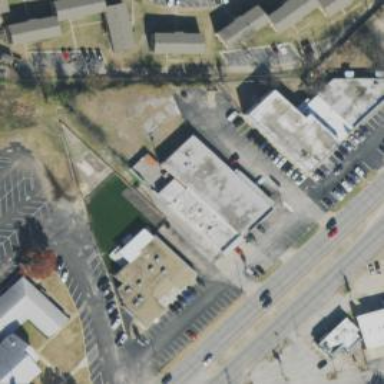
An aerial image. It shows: Retail building.